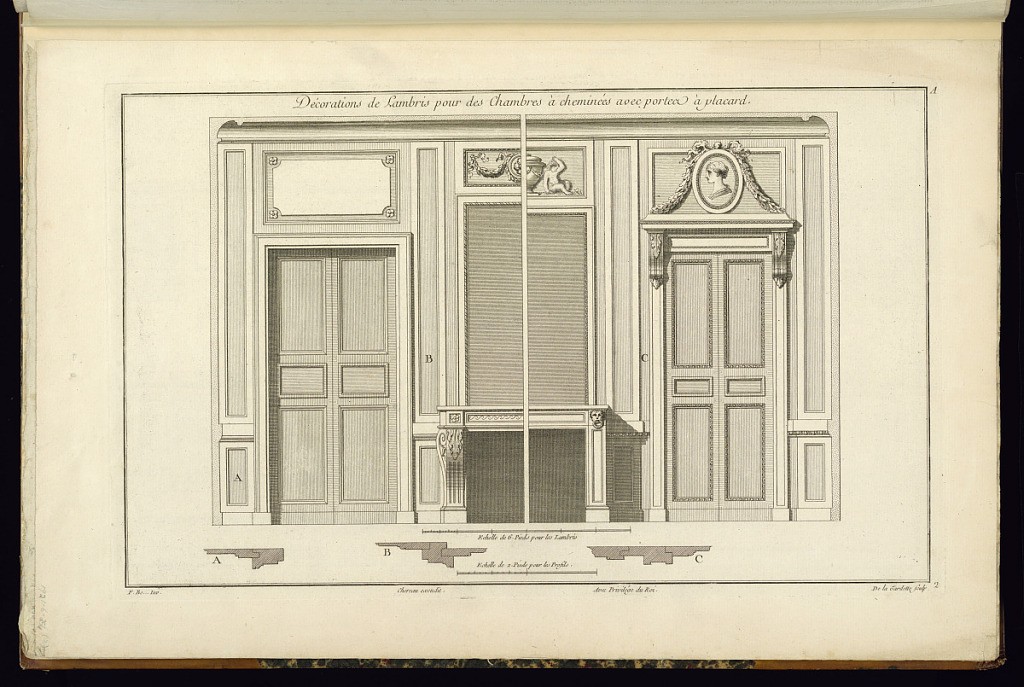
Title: Décorations de Lambris pour des Chambres à cheminées avec portes à placard
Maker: Juste-François Boucher, French, 1736 – 1782
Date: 1774
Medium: Engraving on laid paper
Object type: Print
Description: Split design for an interior with a fireplace at the center. The room is decorated with ornament motifs including, on the left: rosettes, scrolling acanthus brackets, ribbon twist, egg and dart, and garland; on the right: an over-mirror panel with urn and putto, egg and dart, lion head with o-ring pull, and an overdoor panel with portrait medallion and garland. The plate is signed.